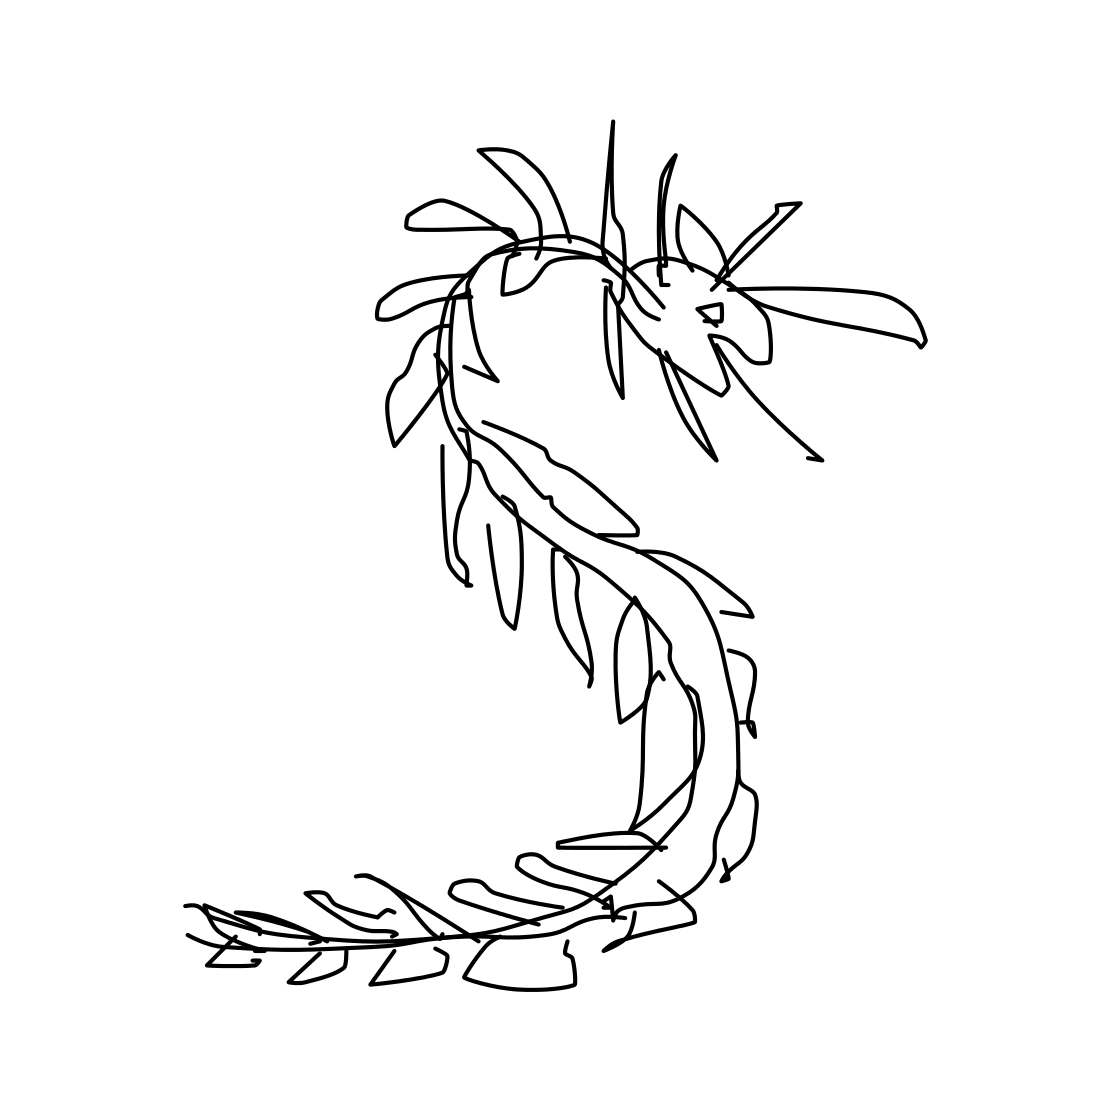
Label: dragon